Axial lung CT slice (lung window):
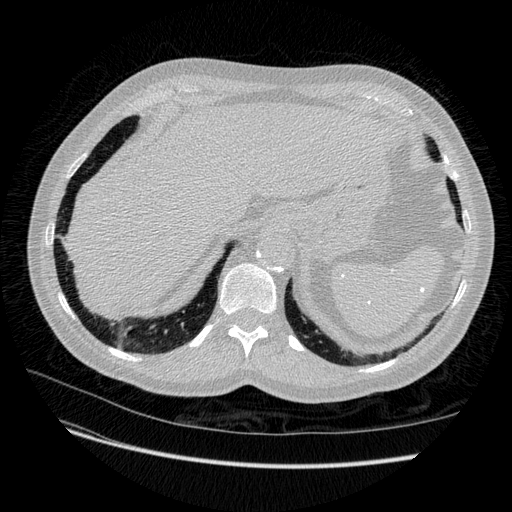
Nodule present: no